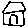
Label: house